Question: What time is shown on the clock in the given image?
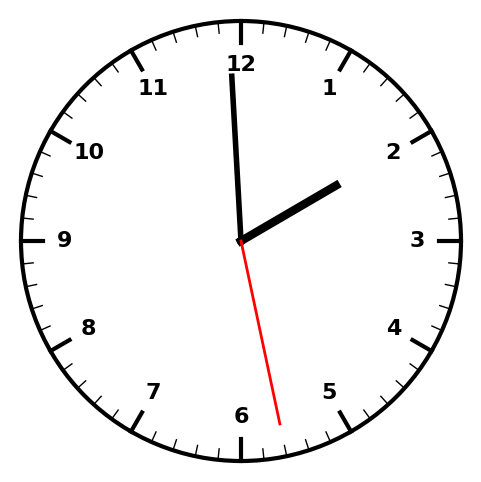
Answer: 01:59:28